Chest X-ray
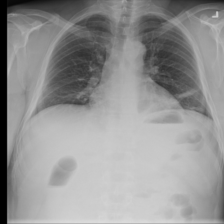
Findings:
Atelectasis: positive
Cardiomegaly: negative
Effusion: negative
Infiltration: negative
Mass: negative
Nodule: negative
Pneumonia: negative
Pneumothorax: negative
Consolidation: negative
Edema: negative
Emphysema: negative
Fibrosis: negative
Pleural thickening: positive
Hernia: negative